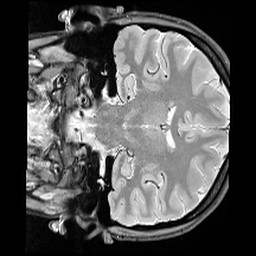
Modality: PDw
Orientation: coronal
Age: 20
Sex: female
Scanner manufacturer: siemens
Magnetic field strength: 3 T
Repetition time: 6.49 s
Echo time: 0.016 s